Aerial crown-view tile of a tropical tree (Barro Colorado Island, Panama), acquired 20250317:
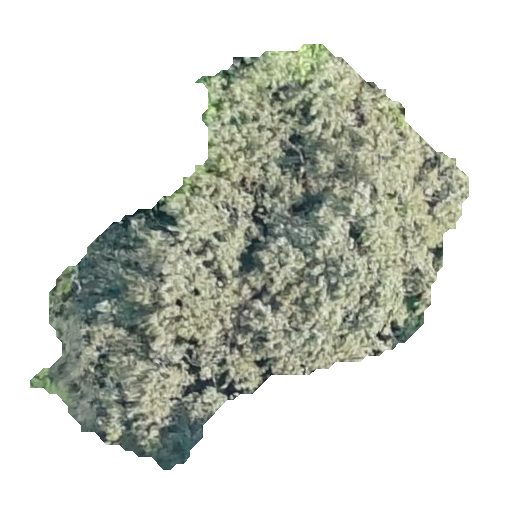
Species: Luehea seemannii
GBIF accepted scientific name: Luehea seemannii
Crown area: 152.135 m²